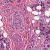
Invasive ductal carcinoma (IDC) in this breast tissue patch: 1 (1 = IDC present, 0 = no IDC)